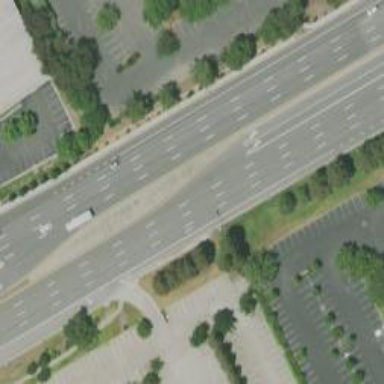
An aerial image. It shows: This image shows trunk highway that functions as expressway.